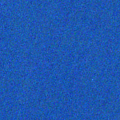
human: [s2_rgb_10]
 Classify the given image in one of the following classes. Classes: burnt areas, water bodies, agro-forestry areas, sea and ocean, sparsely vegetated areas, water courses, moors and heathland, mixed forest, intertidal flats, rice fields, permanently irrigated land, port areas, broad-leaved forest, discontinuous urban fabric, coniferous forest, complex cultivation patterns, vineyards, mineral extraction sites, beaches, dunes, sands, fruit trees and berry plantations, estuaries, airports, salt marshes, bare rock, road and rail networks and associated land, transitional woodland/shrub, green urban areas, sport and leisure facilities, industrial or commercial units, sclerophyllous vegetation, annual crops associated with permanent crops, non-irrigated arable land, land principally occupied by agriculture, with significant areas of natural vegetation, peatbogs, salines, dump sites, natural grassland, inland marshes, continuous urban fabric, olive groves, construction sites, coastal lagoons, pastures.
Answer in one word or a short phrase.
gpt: sea and ocean